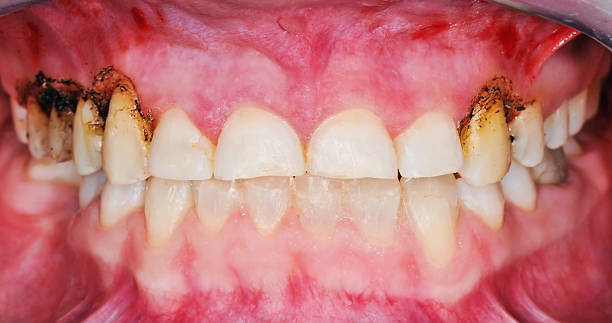
Condition: Gingivitis